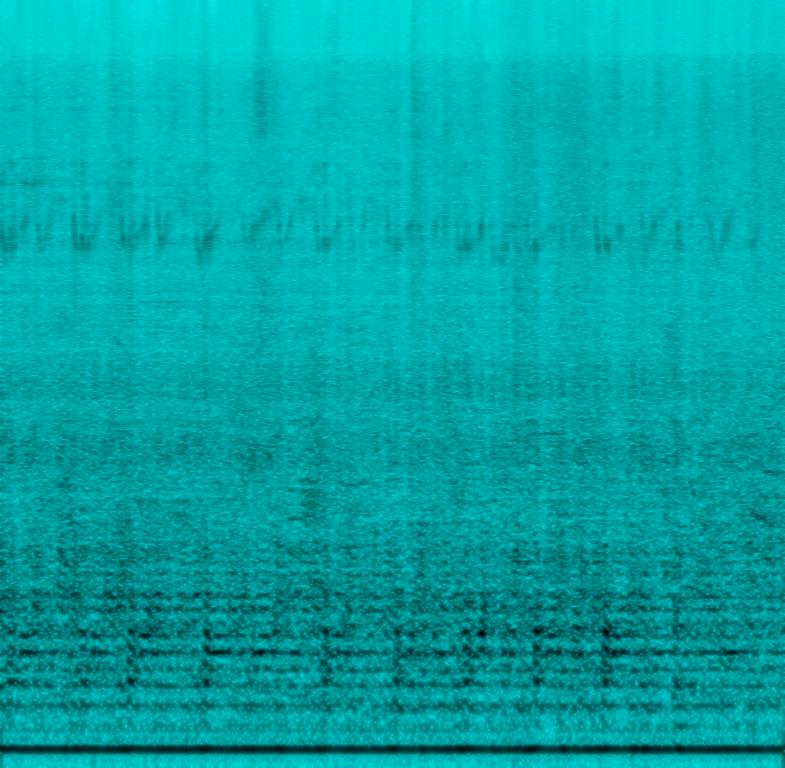
This clip features a didgeridoo being played. The sound it produces is a droning sound alternating with a bass sound. There are no voices in this clip. This is an instrumental clip of only a didgeridoo. There are no other instruments in this song.